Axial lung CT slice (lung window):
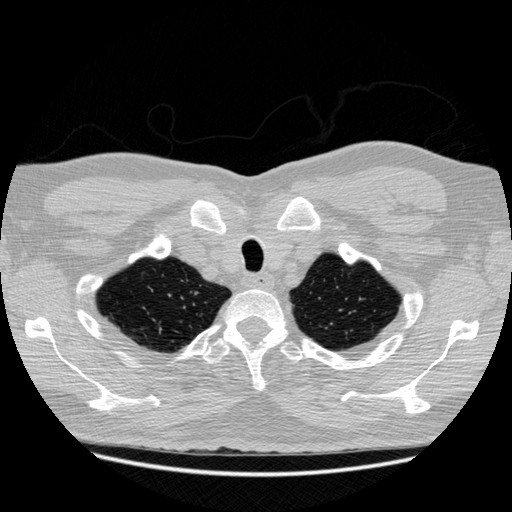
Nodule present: no